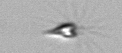
Label: Calciopappus